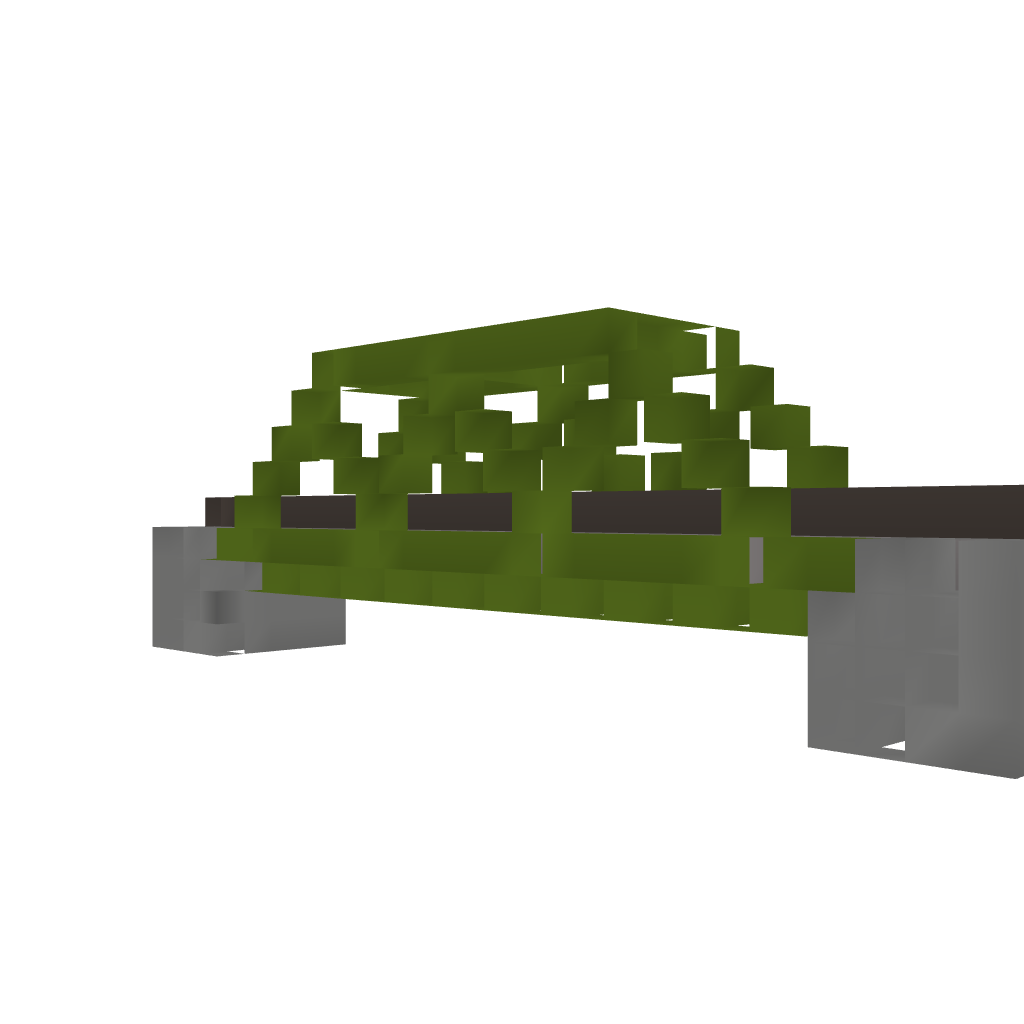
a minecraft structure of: Small Railway Bridge 1 track